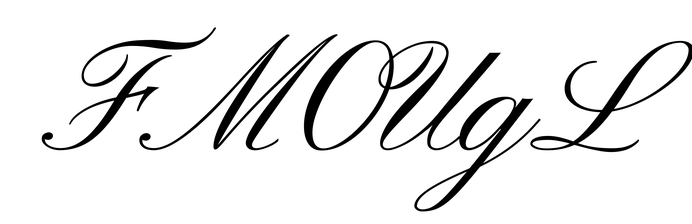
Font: PinyonScript-Regular